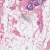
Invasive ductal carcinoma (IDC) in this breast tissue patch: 1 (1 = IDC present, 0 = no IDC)